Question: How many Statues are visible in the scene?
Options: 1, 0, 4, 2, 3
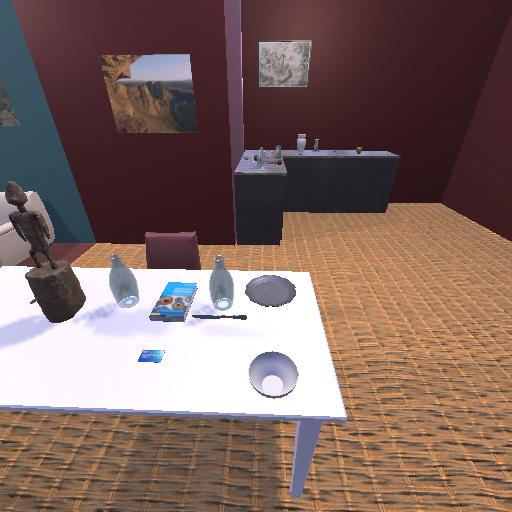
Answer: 1